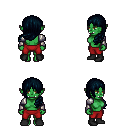
a pixel art fantasy rpg character, female body template, orc, green skin, steel arm armor, red pants, raven left-swept hairstyle, black shoes, four views (front, back, left, right), 2x2 character sprite sheet, small pixel art, hard edges, no anti-aliasing